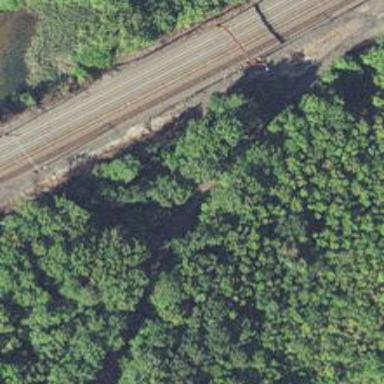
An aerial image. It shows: Rail spur service.